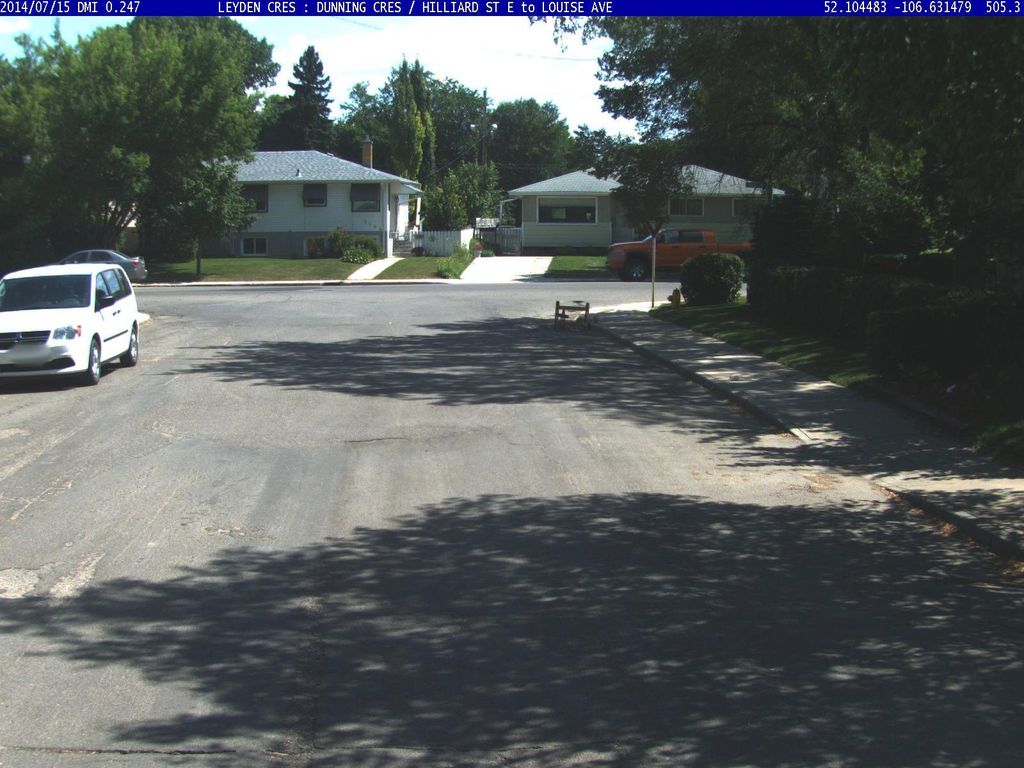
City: saskatoon